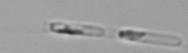
Label: Skeletonema